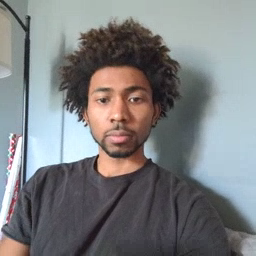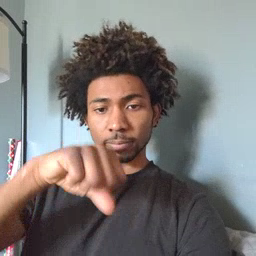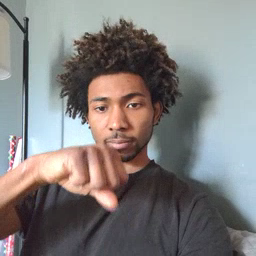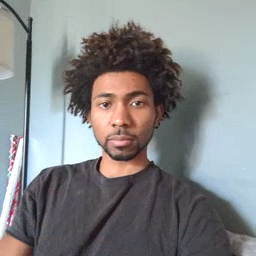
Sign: yes